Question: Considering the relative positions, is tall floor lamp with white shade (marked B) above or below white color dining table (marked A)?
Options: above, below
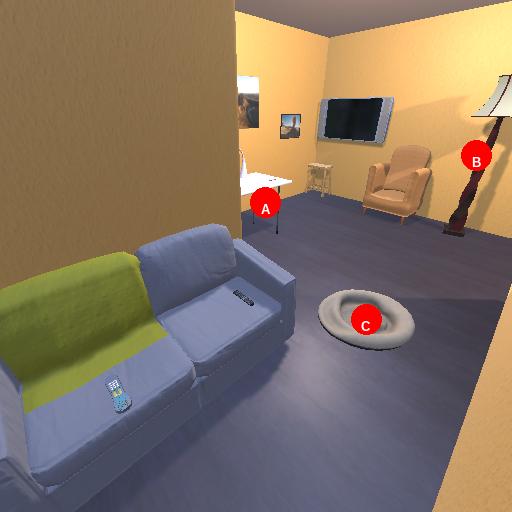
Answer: above